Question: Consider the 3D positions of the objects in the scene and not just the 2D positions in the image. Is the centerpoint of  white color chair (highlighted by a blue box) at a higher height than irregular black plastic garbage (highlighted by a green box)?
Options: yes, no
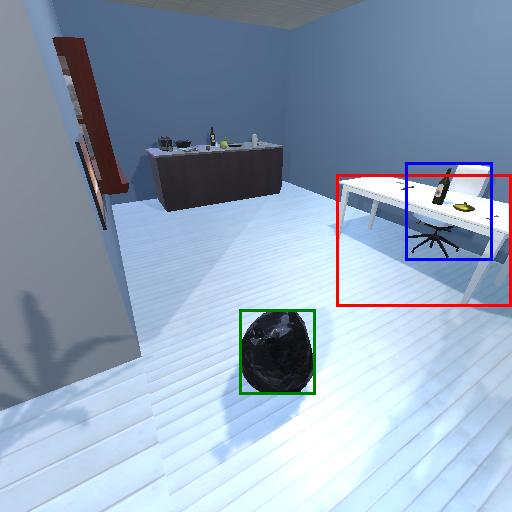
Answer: yes